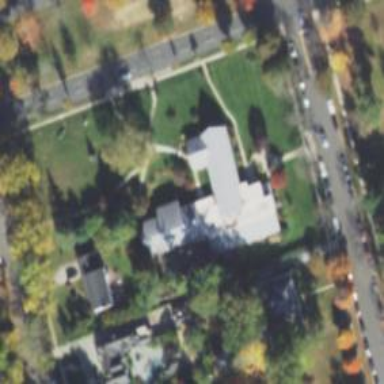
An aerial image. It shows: Building that serves as place of worship.